Question: I am trying to implement the following kind of tabs into my Application. I have first tried it with creating buttons. So can anyone guide me how to create this kind of interface ?

I want to clarify that this are the groups & it will be dynamically created & it can be in any number.
Any suggestions & references will be highly appreciated.
Thanks in advance.
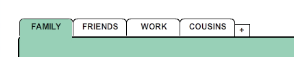
Answer: I've been implementing pretty much exactly what you are asking in an app im working on, i've uploaded the source files <URL>.
Dont really have time to explain the inner workings of it all, but if you play around with the code im sure you will manage to customise it how you want. otherwise, just learn from it and implement your own.
edit: oh and there is some code that changes how the tabs look depending if iOS 7 or not, you will get an error when first importing it because i have a variable in my appDelegate 'isIOS7' which you can either implement in your app, or just take out all the relevant iOS 7 checks in the code